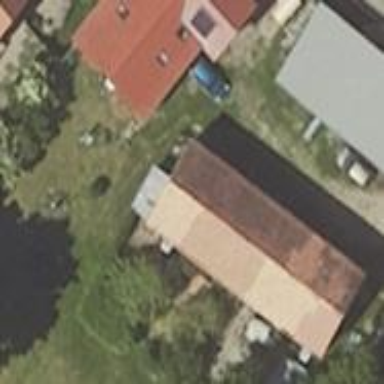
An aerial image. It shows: Shed building.